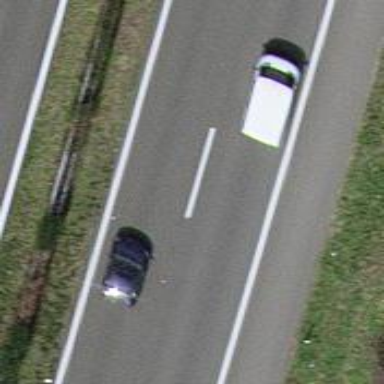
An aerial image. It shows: Motorway.